Question: I am working with MVC 3, Razor and Entity Framework. I am making a blog using MVC 3, so on the blog there are many posts. On the homepage I am showing for now say 10 posts.
I am using the following code to display posts.
'''
<h1 class="postTitle">@Html.ActionLink(post.PostTitle, "SinglePost", "Post", new { postID = post.PostID}, null)</h1>
<div class="postDateTime"><b>Posted on :</b> @post.PostDateTime</div>
<br/>
@if(post.PostContent.Length > 500)
{
<span>@post.PostContent.Substring(0, 500) [Read More...]</span>
}
else
{
<span>@post.PostContent</span>
}
<hr class="postSeparator"/>
</div>
'''
I am a little confused as to how to implement paging for this, or better something like this implemented at SO.
Please guide me on this fellas.

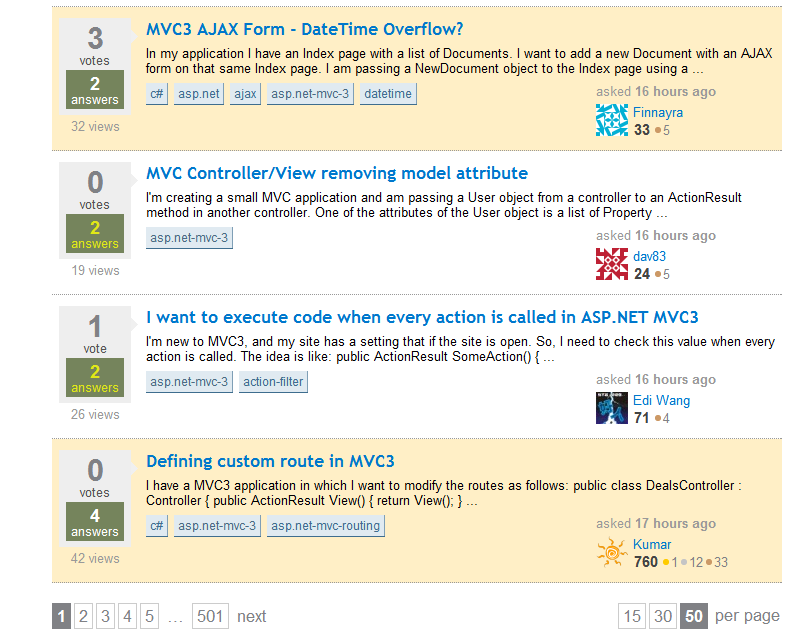
Answer: The key point is to use Skip() and Take() LINQ methods when querying your model:
EG
'''
int page;
int pageSize;
var postsToDisplay =db.Posts.Where(x => x.Tag == "EF")
.Skip((page -1) * pageSize)
.Take(pageSize);
'''
You should place this in a ViewModel, and then use View which is strongly typed to your ViewModel.